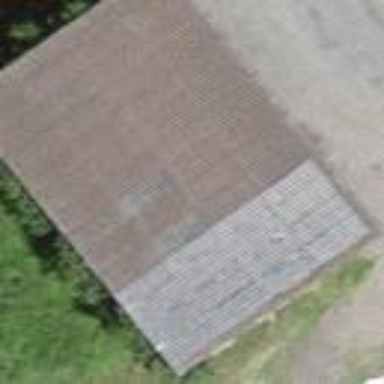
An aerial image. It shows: Garage building.